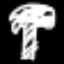
Label: palm tree